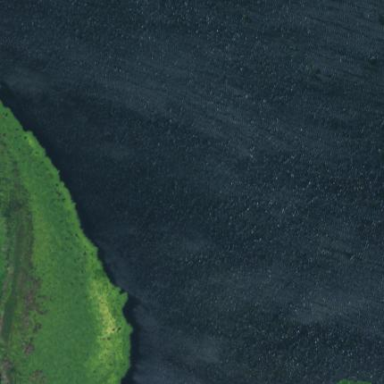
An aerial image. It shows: Marsh wetland.